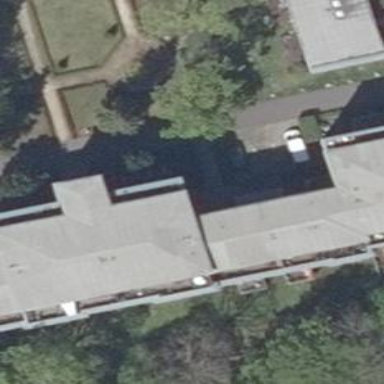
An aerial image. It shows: Historic building.